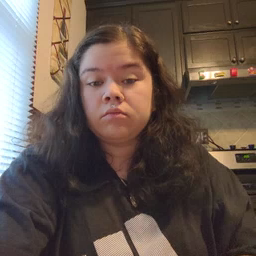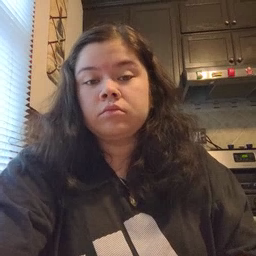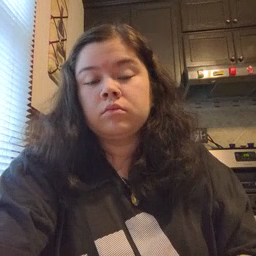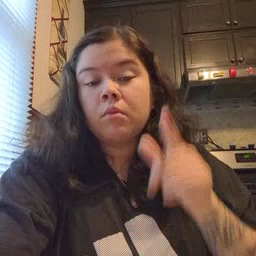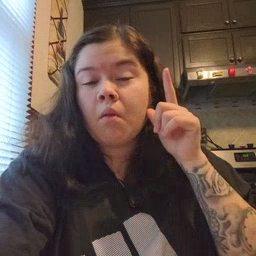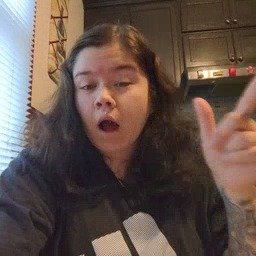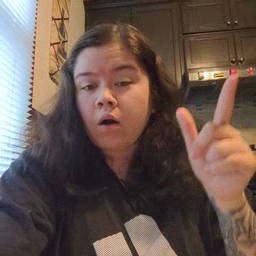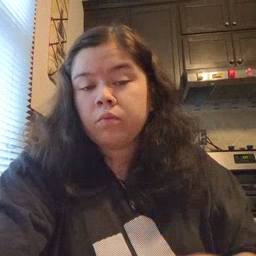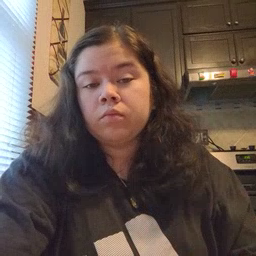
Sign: loud